Field crop: maize
Growth stage: 2
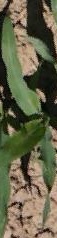
Species: maize